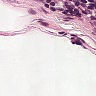
Metastatic tissue present: no